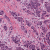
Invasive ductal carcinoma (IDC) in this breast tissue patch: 1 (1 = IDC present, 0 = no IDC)